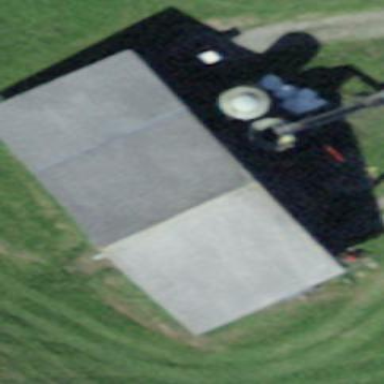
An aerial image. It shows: Barn.